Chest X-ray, PA view. Patient: 55 years old, sex F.
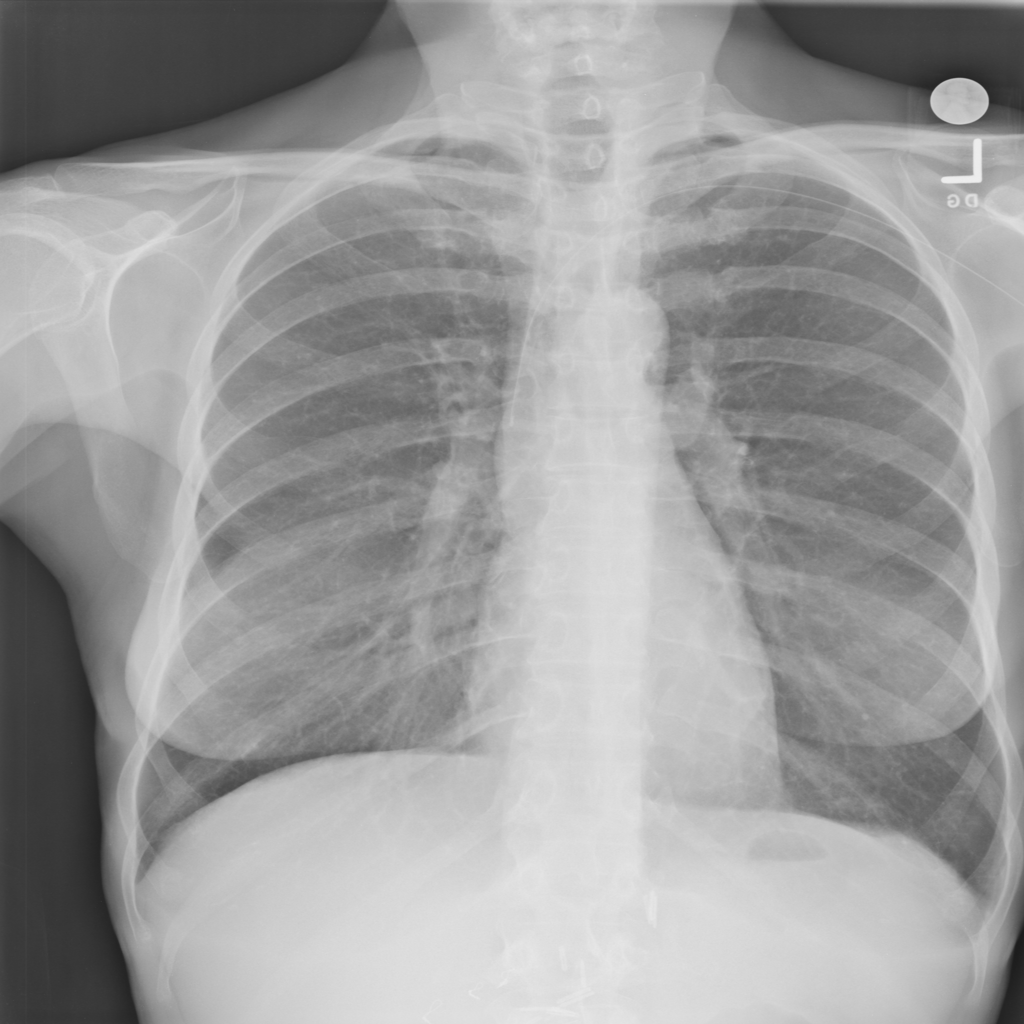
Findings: No Finding